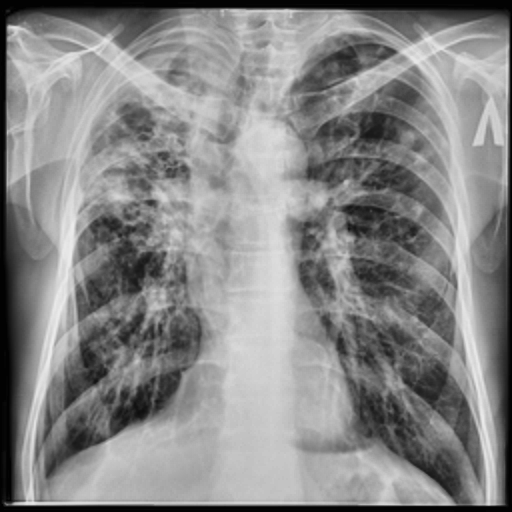
Finding: TUBERCULOSIS